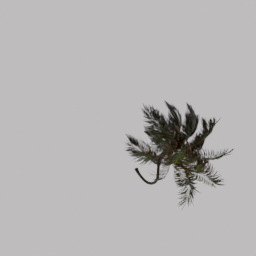
Label: nature